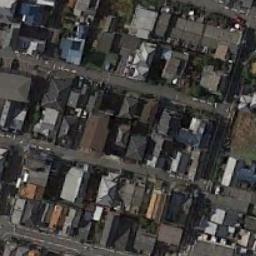
Label: residential